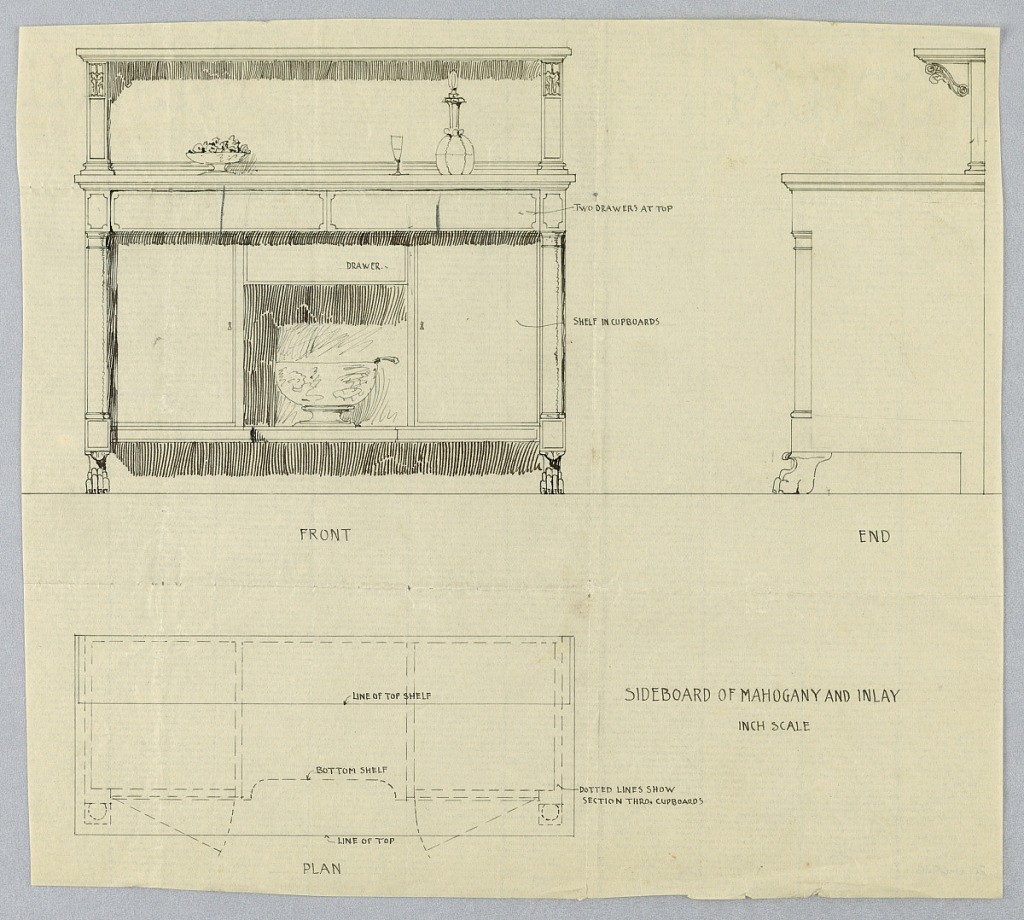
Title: Design for Sideboard of Mahogany and Inlay
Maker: A.N. Davenport Co.
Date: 1900–05
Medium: Pen and black ink on thin cream paper
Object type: Drawing
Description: Front, "end," and plan views of rectangular mahogany sideboard with inlay; front view shows rectangular sideboard with cylindrical legs flaring up from paw feet and has knee space at center topped with single drawer flanked by cupboards; wine cooler on top; backsplash carved with acanthus leaves; shelves hold fruit vase, glass, and wine decanter.